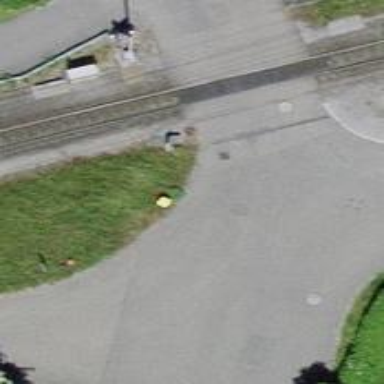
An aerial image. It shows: Post box is visible.